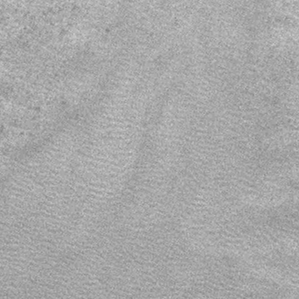
Label: frost